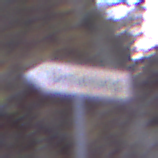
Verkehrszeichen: UmleitungswegweiserLinksweisend
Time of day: Night
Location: Outdoor (Suburban)
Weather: PartlyCloudy
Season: NotSpecified
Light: Artificial